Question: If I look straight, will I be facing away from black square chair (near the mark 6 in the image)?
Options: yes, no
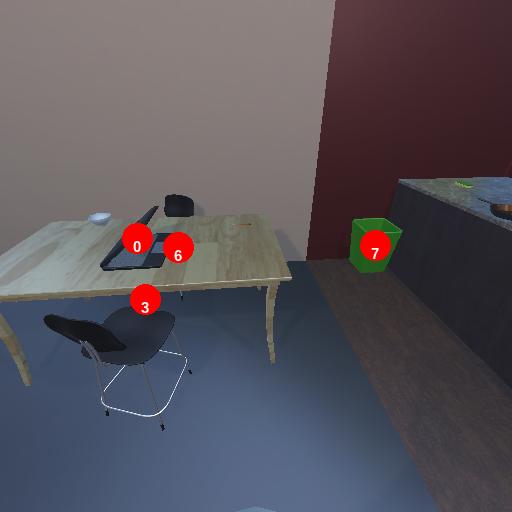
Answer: yes